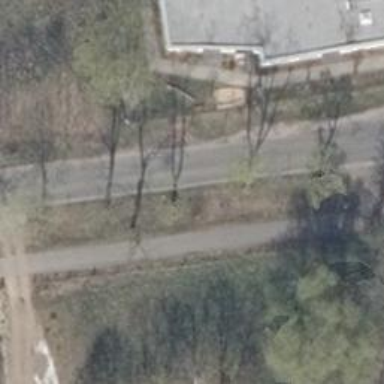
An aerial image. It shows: Residential road with asphalt surface.